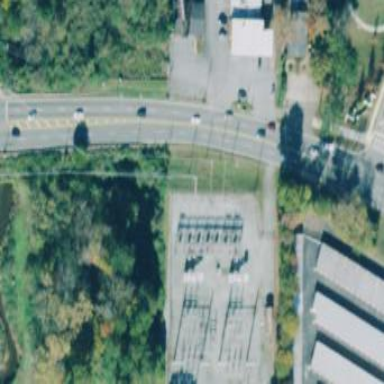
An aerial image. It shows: Distribution substation surrounded by fence.